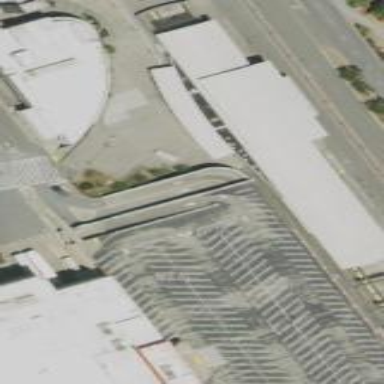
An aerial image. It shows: Train station building.